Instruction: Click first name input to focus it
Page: traveler
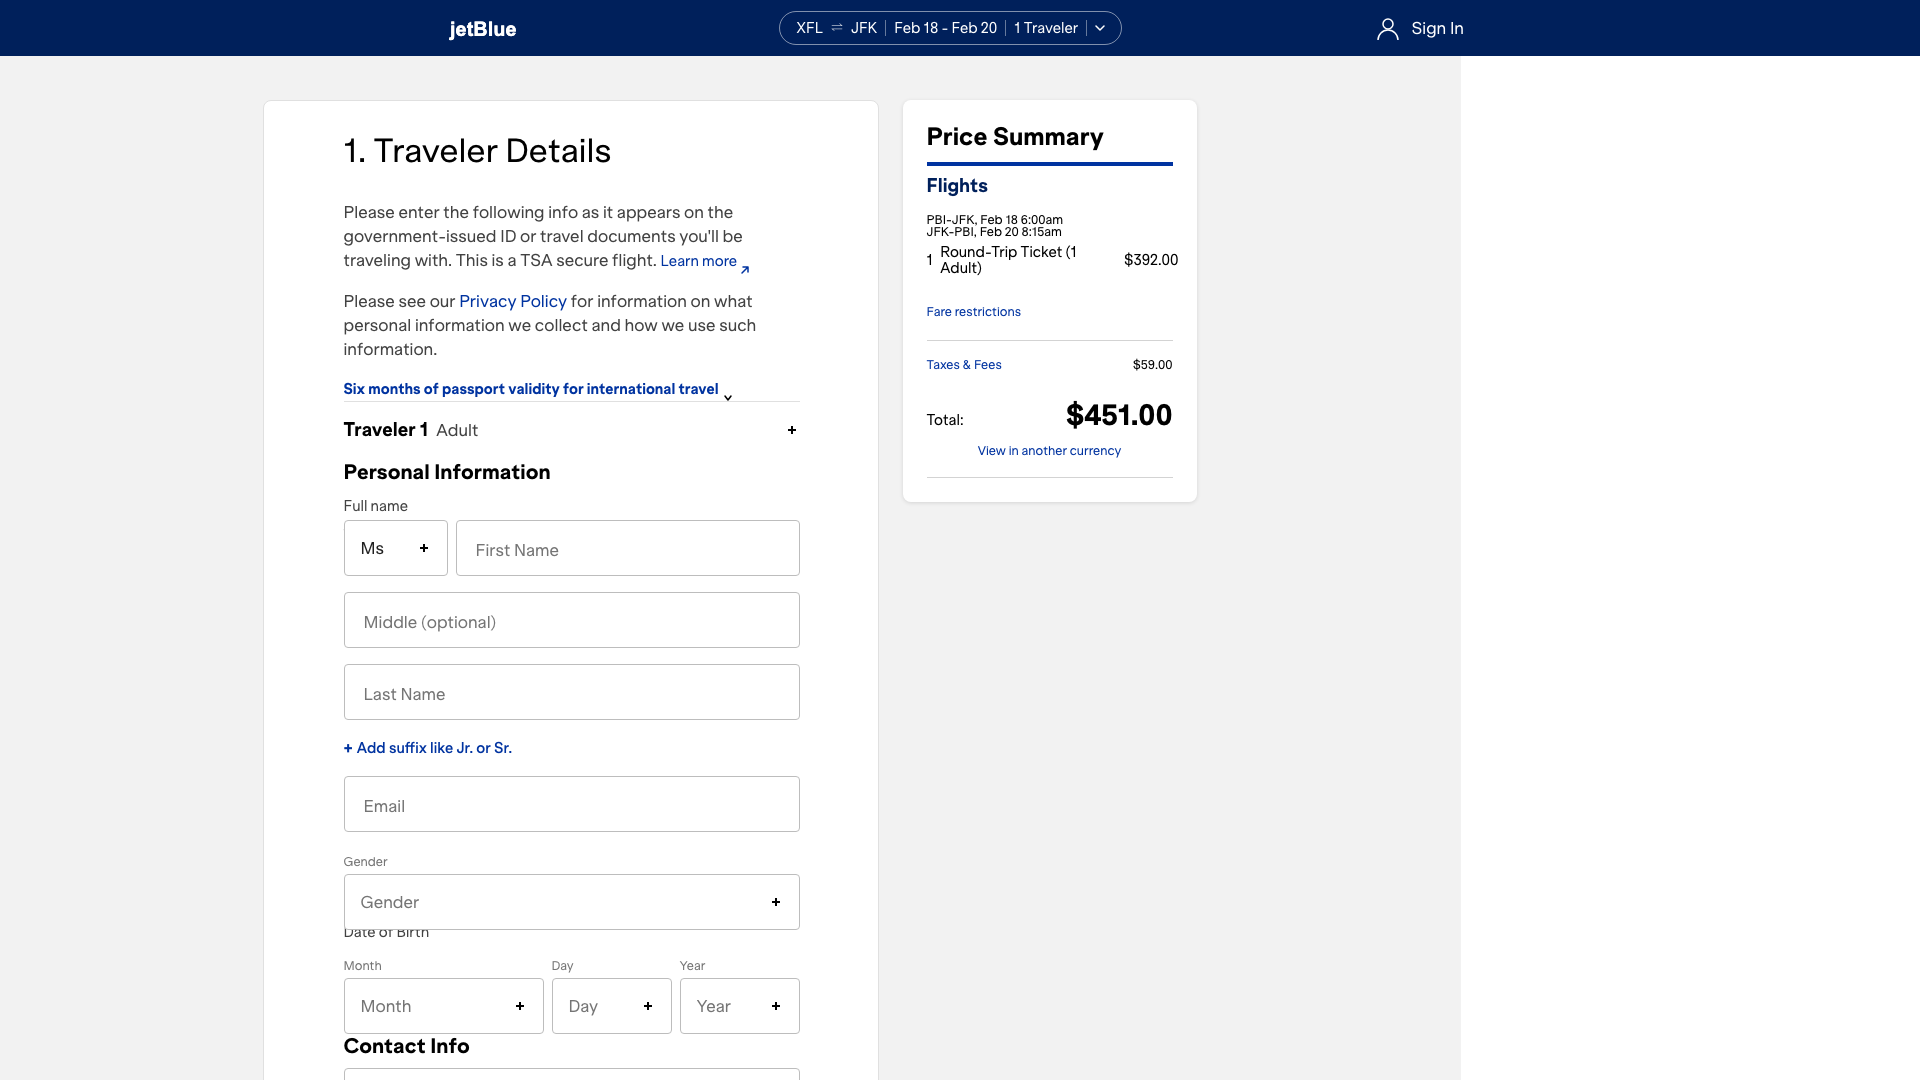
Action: click